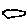
Label: cloud